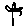
Label: flower